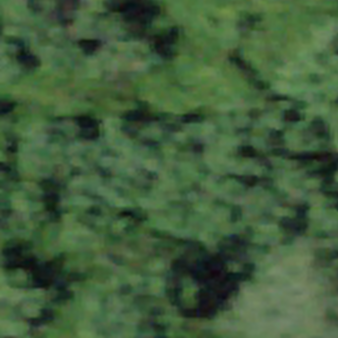
Label: other